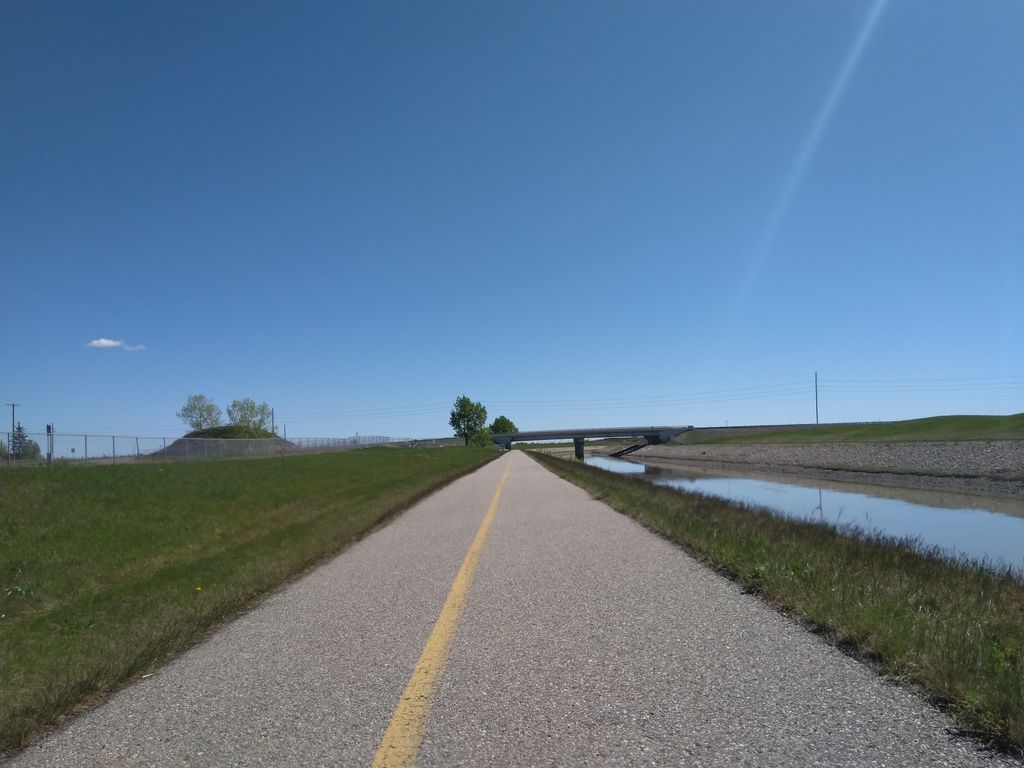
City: calgary